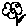
Label: flower